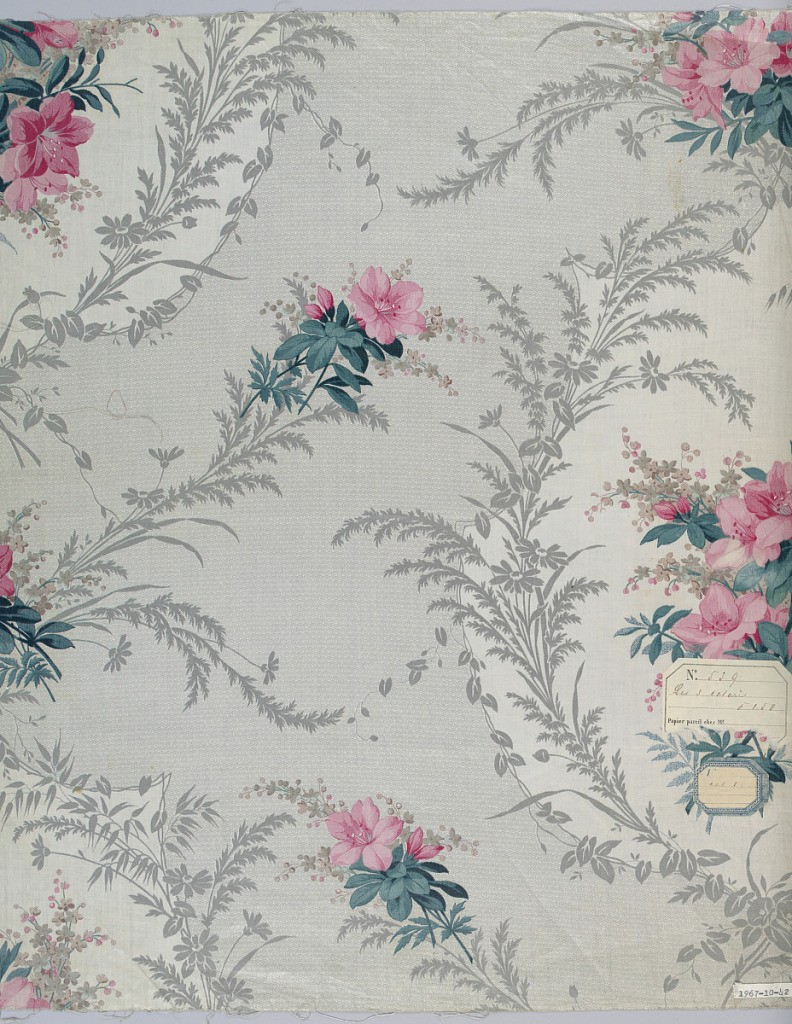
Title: Textile
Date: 1851–63
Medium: cotton Technique: printed by engraved roller and block printed; glazed
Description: Elaborate arrangement of groudn printed by molette, in grey, with areas of white in which appear flower clusters in rose. Sweeping garlands of grey foliage frame white areas; other flower sprays and grey foliage printed over grey ground - glazed.